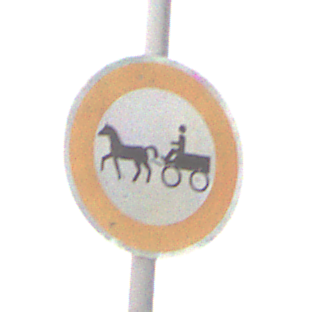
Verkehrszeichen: VerbotGespannfuhrwerke
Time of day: MorningAfternoon
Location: Outdoor (Nature)
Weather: Overcast
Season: NotSpecified
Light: Natural